Current action and preconditions to check: trajectory_clear

Your task: For each precondition in the list above, predict whether it will hold at this action.

Consider the current scene as observed from the mobile robot's camera, and analyze the predicted future states of all dynamic agents (e.g., people, animals, vehicles, or any moving entities) within the NEXT SECOND.

IMPORTANT: Only answer "very likely" if you are absolutely certain—based on strong, clear evidence—that a dynamic agent will violate the precondition in the predicted future state. Do NOT answer "very likely" for unlikely, ambiguous, or low-probability risks.

Ask yourself for each precondition: Is there a high probability, with clear and convincing evidence, that the predicted future states of any dynamic agent will interfere with the predicted future state of the currently executing action within the NEXT SECOND, causing that precondition to fail?

Assess the risk level based on these predictions. Use "likely" or "very likely" if motions create a clear risk of interference.

Use "neutral" or "improbable" if agents are nearby but their predicted paths are clearly diverging or non-conflicting.

Failure Risk Categories: "very improbable", "improbable", "neutral", "likely", "very likely"

Answer Format: Output ONLY the probability_of_failure value from these categories: "very improbable", "improbable", "neutral", "likely", "very likely"

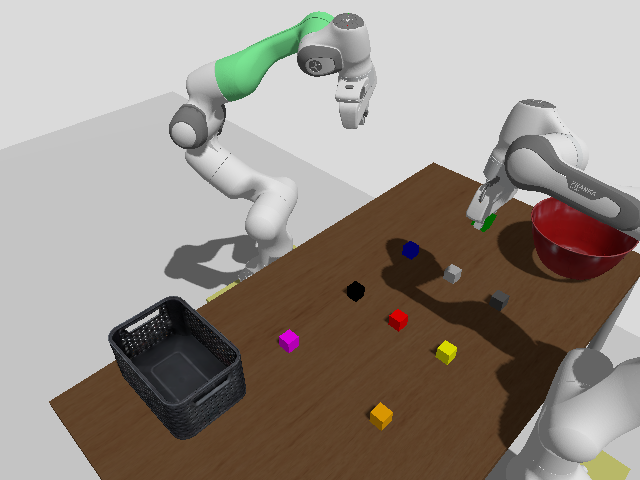

Answer: very improbable